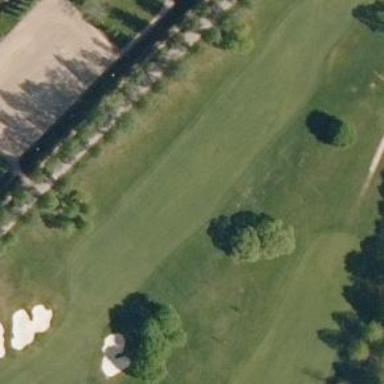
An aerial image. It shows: Golf fairway surrounded by grass.